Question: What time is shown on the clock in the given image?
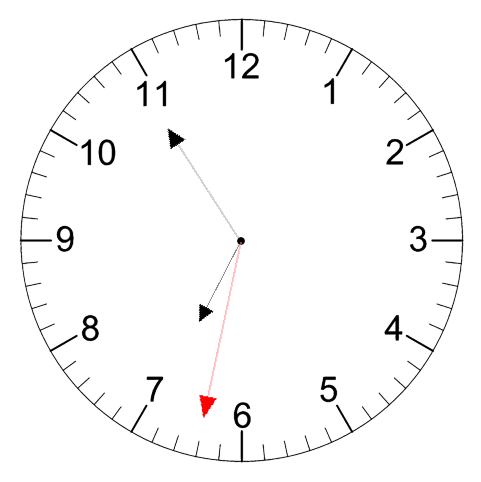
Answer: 06:54:32